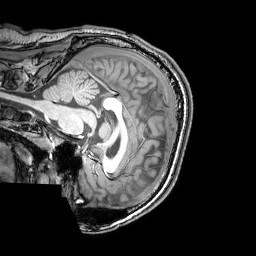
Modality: T1w
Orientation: sagittal
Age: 24
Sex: male
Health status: healthy
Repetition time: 0.081 s
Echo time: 0.037 s